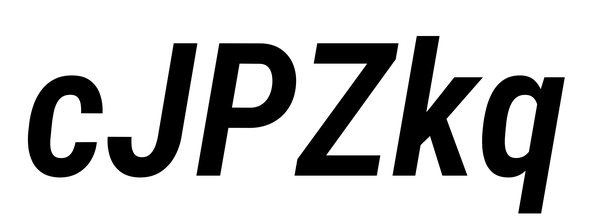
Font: Roboto-Italic_Condensed_SemiBold_Italic